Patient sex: M
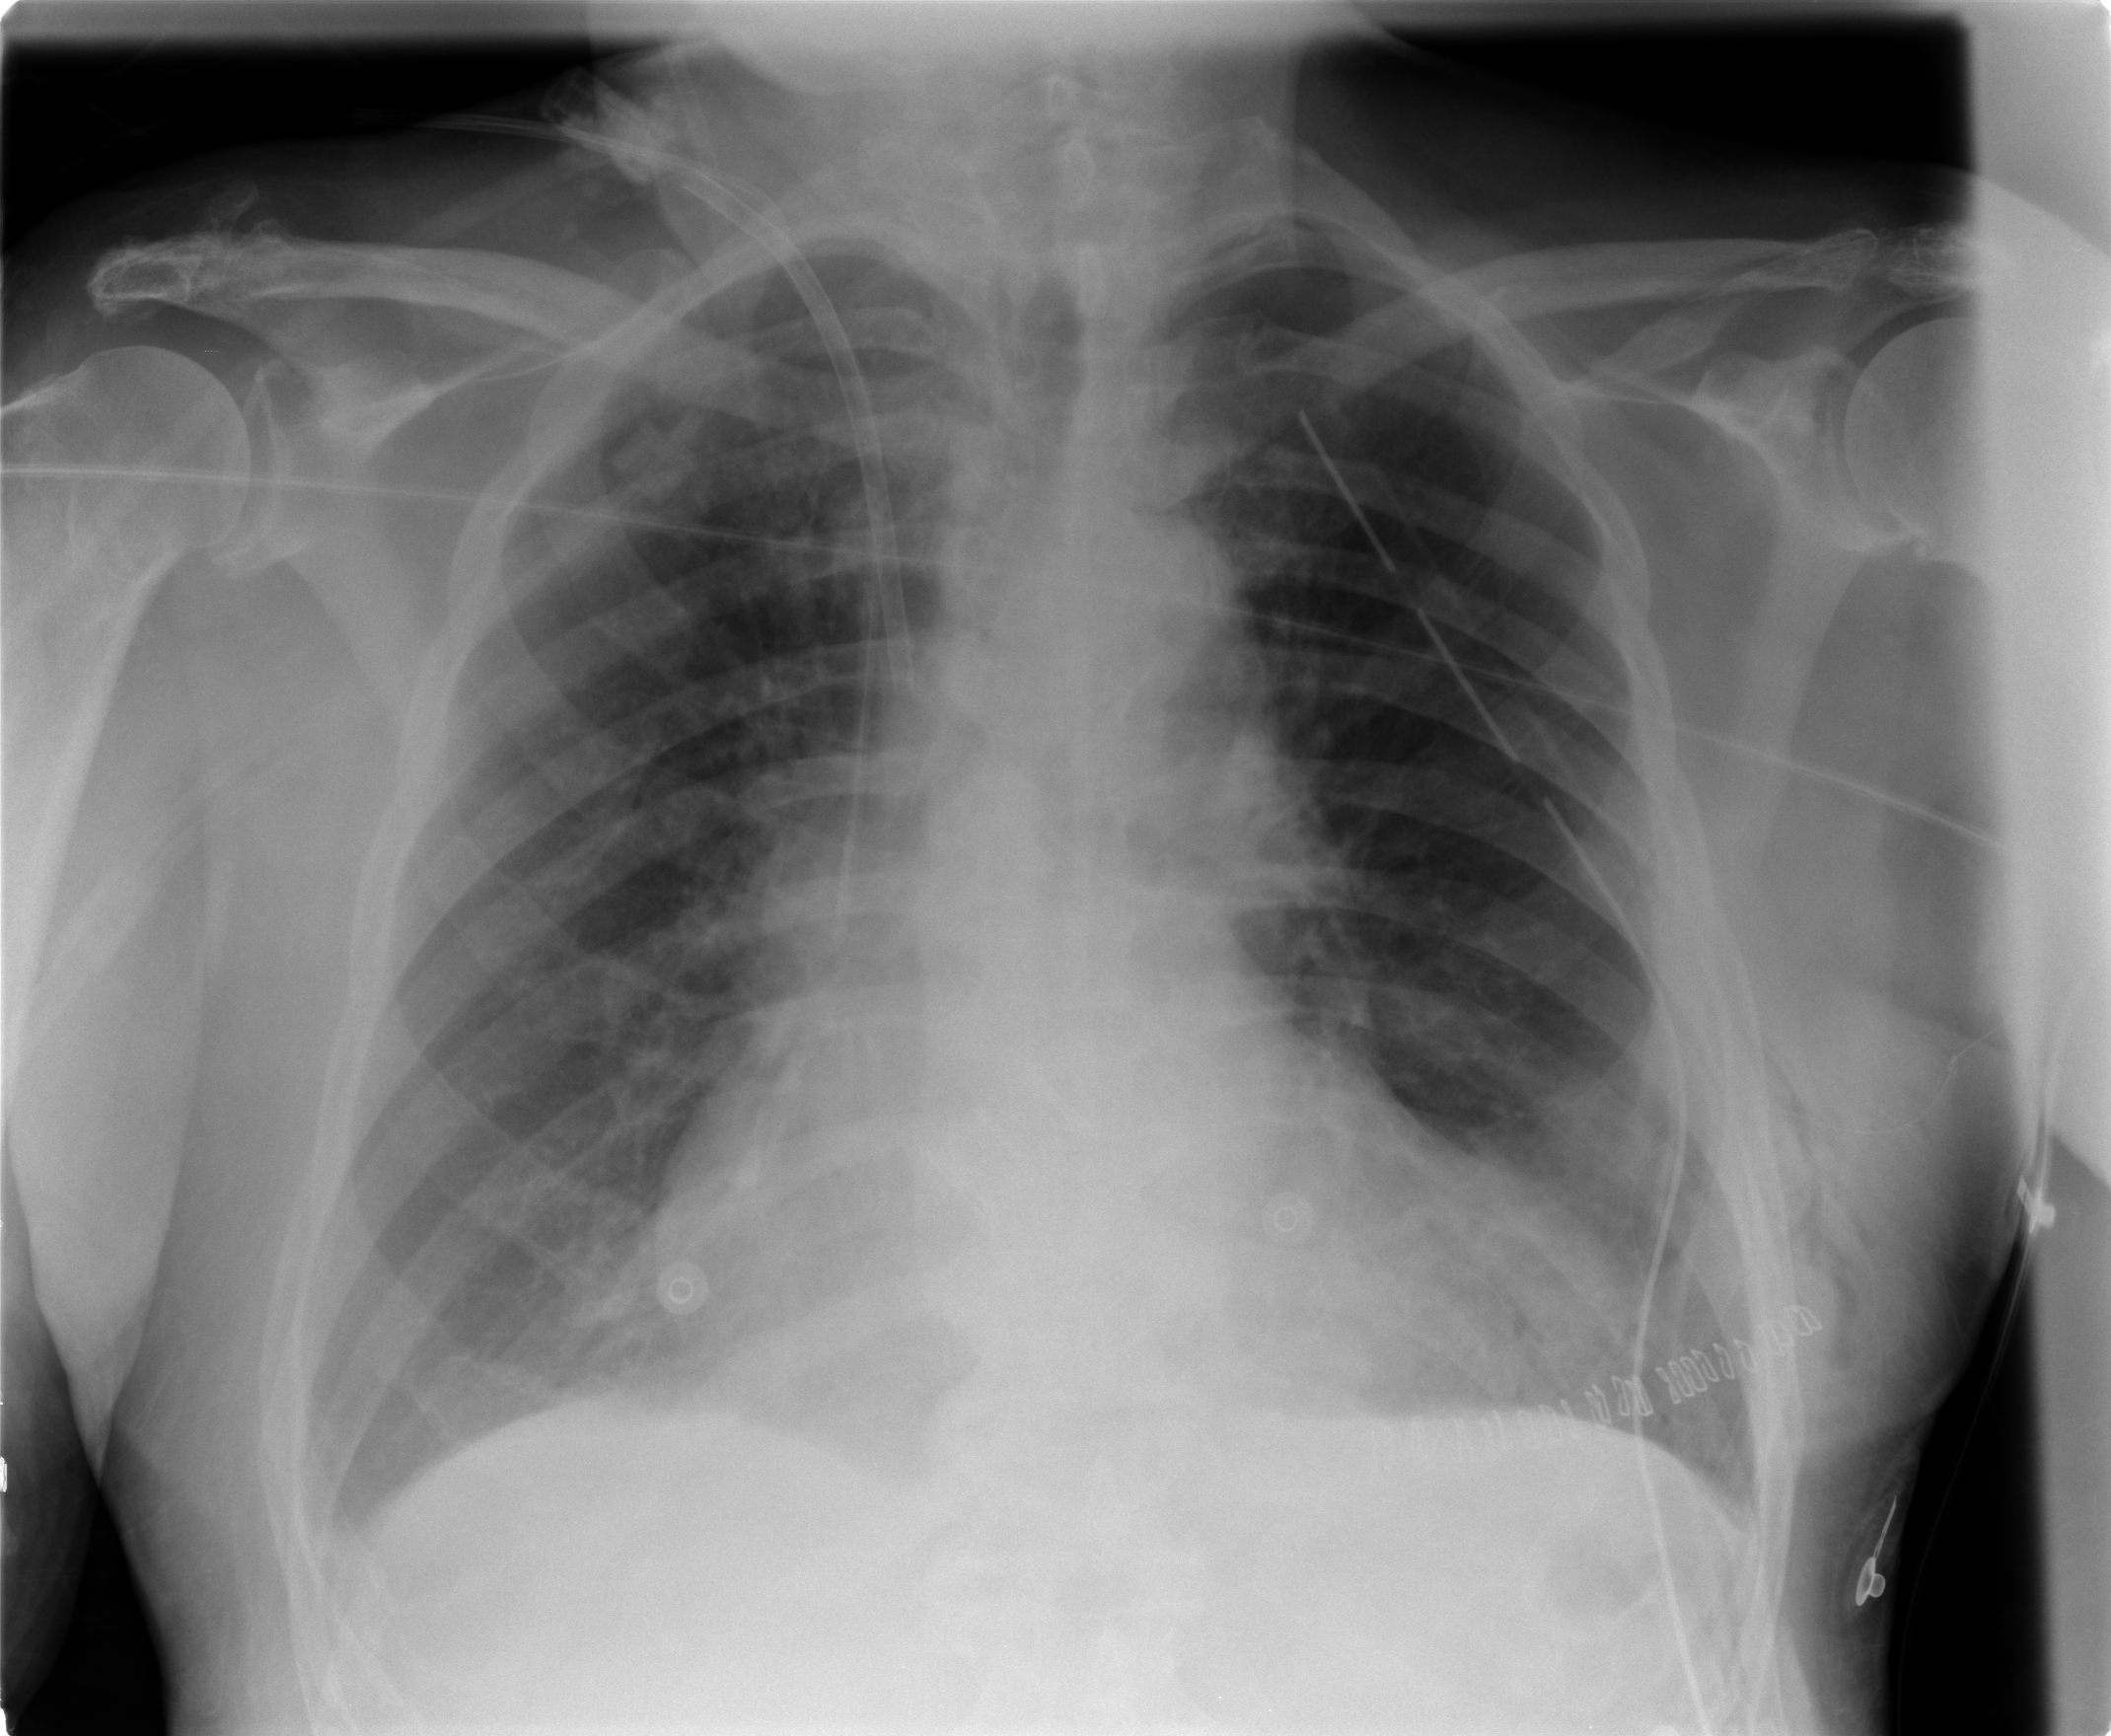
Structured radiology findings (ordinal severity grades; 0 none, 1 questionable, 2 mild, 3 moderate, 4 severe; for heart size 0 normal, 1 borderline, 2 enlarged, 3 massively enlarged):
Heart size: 2
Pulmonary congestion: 1
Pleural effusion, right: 1
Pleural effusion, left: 0
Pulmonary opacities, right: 0
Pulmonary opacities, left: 0
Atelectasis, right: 2
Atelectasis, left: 2